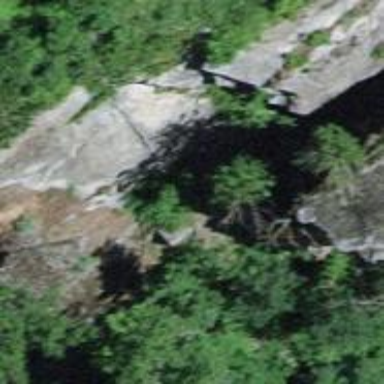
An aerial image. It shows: Cliff in nature.